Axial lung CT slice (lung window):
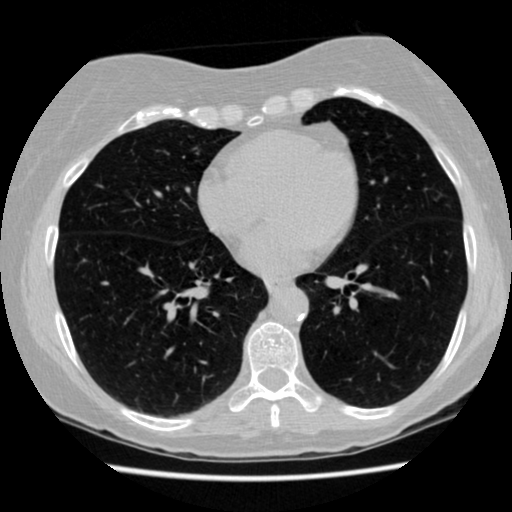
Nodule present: no